Field crop: maize
Growth stage: 2
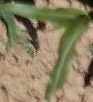
Species: maize